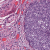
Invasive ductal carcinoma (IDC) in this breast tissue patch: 0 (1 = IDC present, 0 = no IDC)